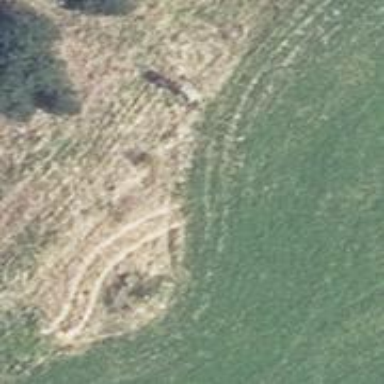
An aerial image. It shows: Hunting stand.